Chest X-ray. View position: PA
Patient age: 64
Patient sex: F
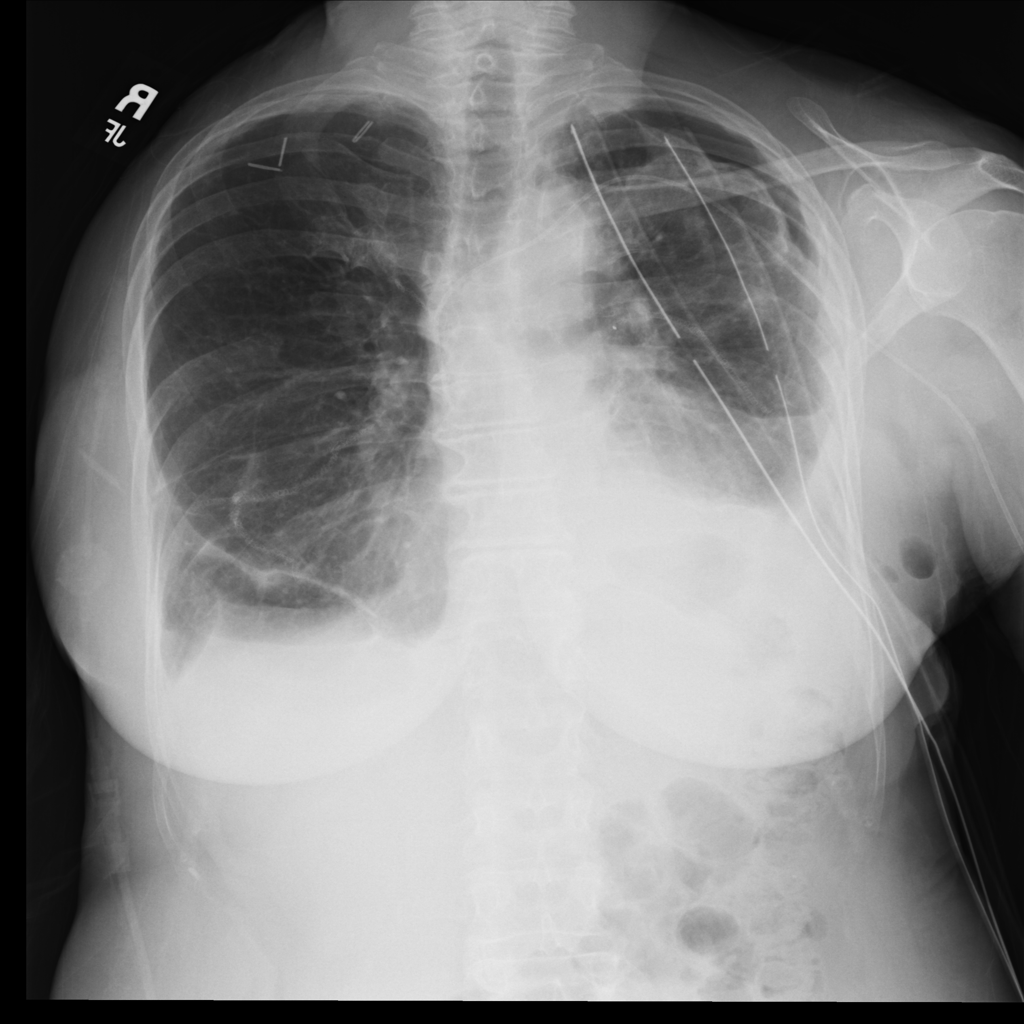
Finding: Pneumothorax